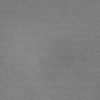
Atmospheric dust classification: dusty